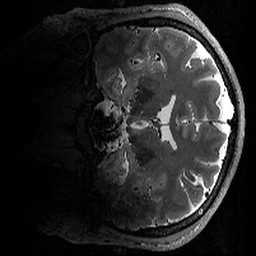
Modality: T2w
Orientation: coronal
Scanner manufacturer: siemens
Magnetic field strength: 6.98 T
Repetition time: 5.2 s
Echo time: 0.175 s